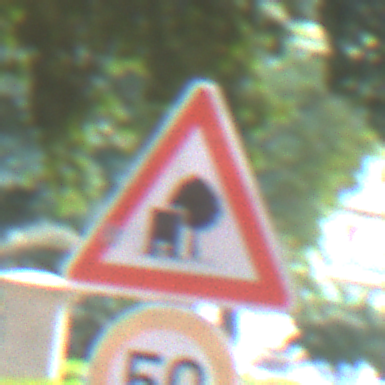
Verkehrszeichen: UnzureichendesLichtraumprofil
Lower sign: Geschwindigkeit50
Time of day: MorningAfternoon
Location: Outdoor (Suburban)
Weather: PartlyCloudy
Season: NotSpecified
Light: Natural